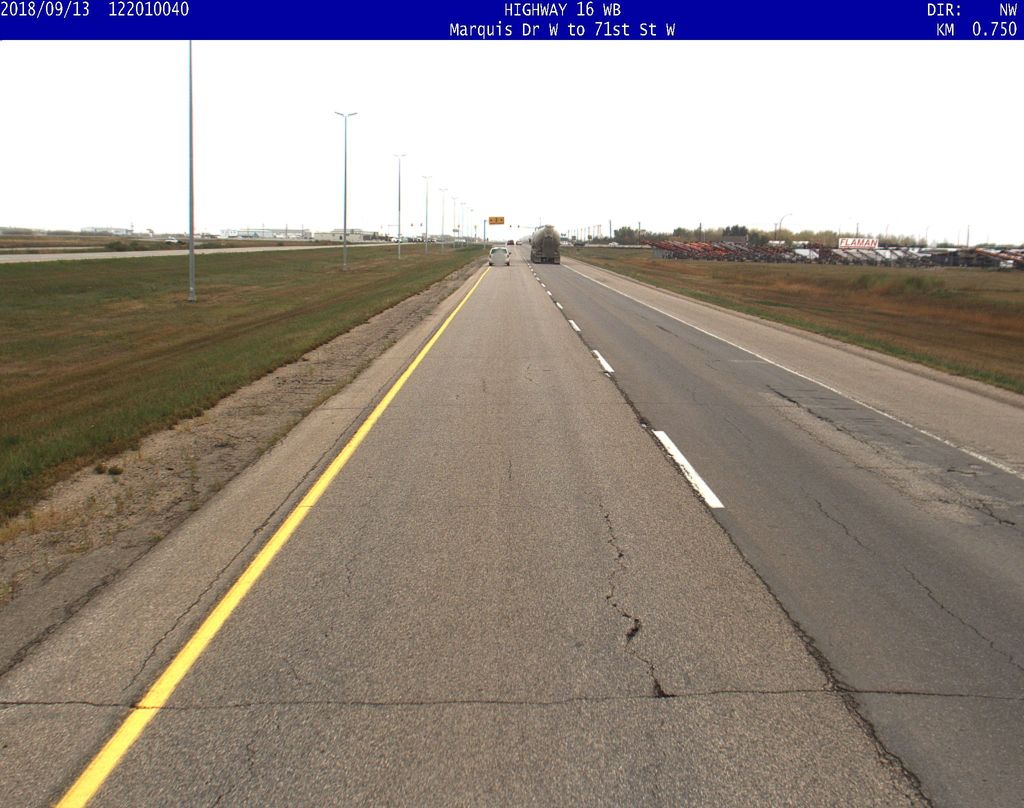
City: saskatoon